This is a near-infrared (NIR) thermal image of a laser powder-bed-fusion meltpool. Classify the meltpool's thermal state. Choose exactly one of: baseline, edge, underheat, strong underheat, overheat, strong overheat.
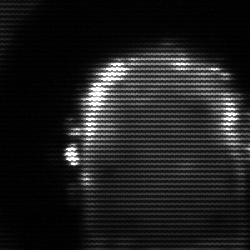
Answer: baseline